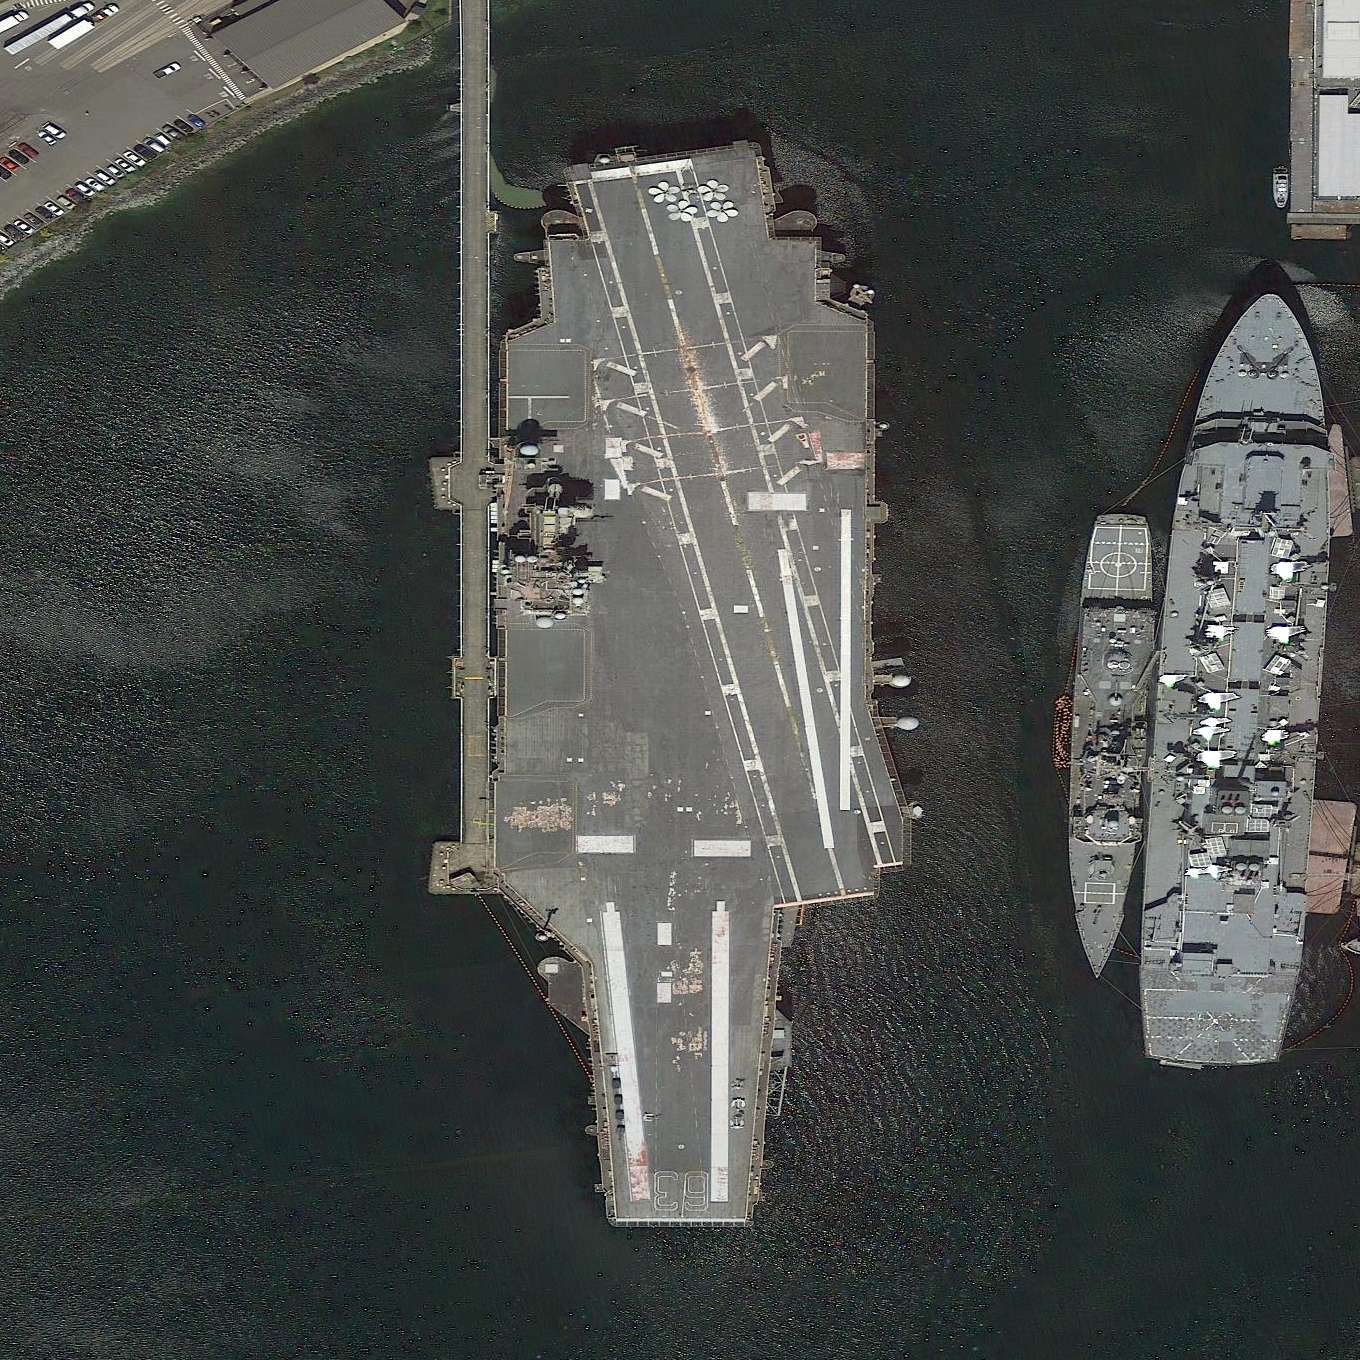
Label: aircraft_carrier